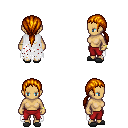
a pixel art fantasy rpg character, female body template, human, tanned skin, white tattered cape, red pants, dark blonde ponytail hairstyle, bracelets, gray slippers, four views (front, back, left, right), 2x2 character sprite sheet, small pixel art, hard edges, no anti-aliasing